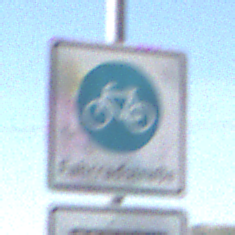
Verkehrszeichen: BeginnFahrradstrasse
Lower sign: MehrspurigeFahrzeugeFrei5
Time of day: Midday
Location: Outdoor (RoadRail)
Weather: Clear
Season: Summer
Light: Natural